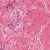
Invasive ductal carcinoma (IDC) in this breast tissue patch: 0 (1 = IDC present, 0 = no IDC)